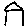
Label: house